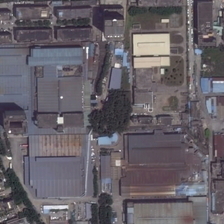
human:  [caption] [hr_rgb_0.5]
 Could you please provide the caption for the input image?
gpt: many buildings and some green trees are in an industrial area .

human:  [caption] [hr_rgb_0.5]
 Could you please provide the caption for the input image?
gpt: many buildings and some green trees are in an industrial area .

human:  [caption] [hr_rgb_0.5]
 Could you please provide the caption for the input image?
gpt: many buildings and some green trees are in an industrial area .

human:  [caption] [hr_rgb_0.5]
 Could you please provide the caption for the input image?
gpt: many buildings and some green trees are in an industrial area .

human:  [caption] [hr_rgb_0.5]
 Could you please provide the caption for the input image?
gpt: many buildings and some green trees are in an industrial area .